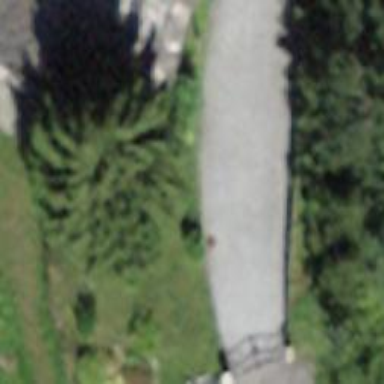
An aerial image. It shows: Driveway with excellent grade track.